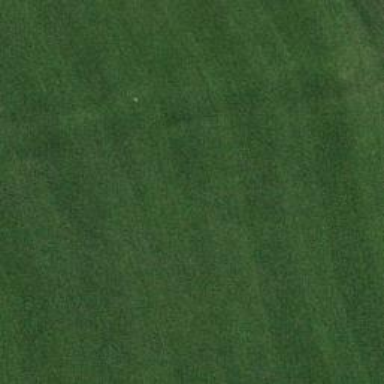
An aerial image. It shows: View of golf hole.